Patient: sex M, age 57
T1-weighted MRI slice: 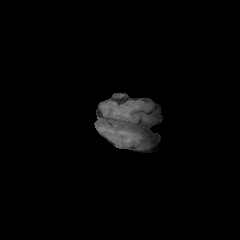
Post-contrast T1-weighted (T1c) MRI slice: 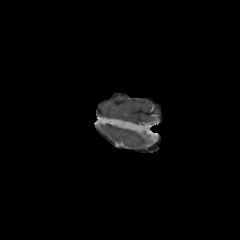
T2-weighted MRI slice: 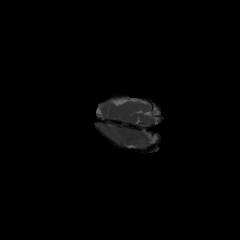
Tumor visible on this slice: no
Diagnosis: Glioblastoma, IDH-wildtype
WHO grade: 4